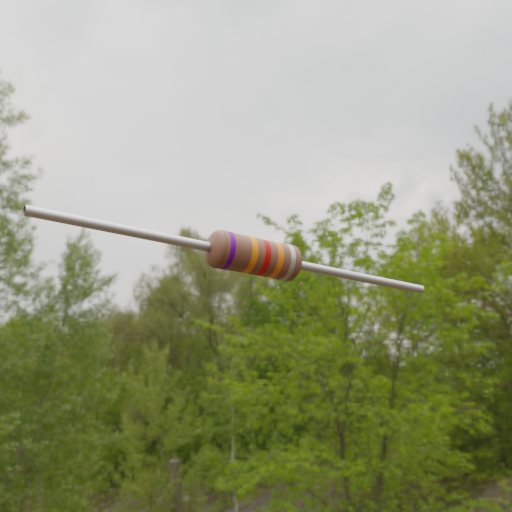
Resistor colour bands (in order): violet, orange, red, orange, silver